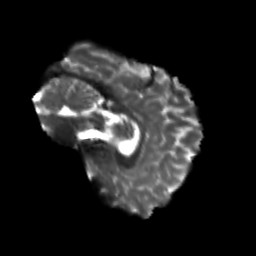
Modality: T2w
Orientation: sagittal
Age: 23
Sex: male
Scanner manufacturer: siemens
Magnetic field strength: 3 T
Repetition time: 3.5 s
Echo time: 0.113 s